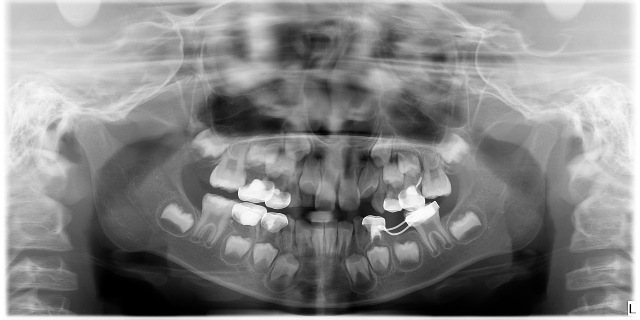
child